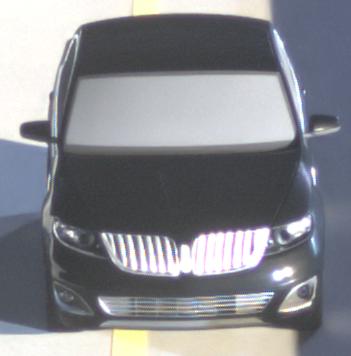
Make: Lincoln
Model: MKS
Detailed model: -
Model produced from: 2008
Model produced until: 2011
Doors: 4
Color: black
Road condition: dry road
Daytime: night
Contrast: high contrast